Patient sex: M
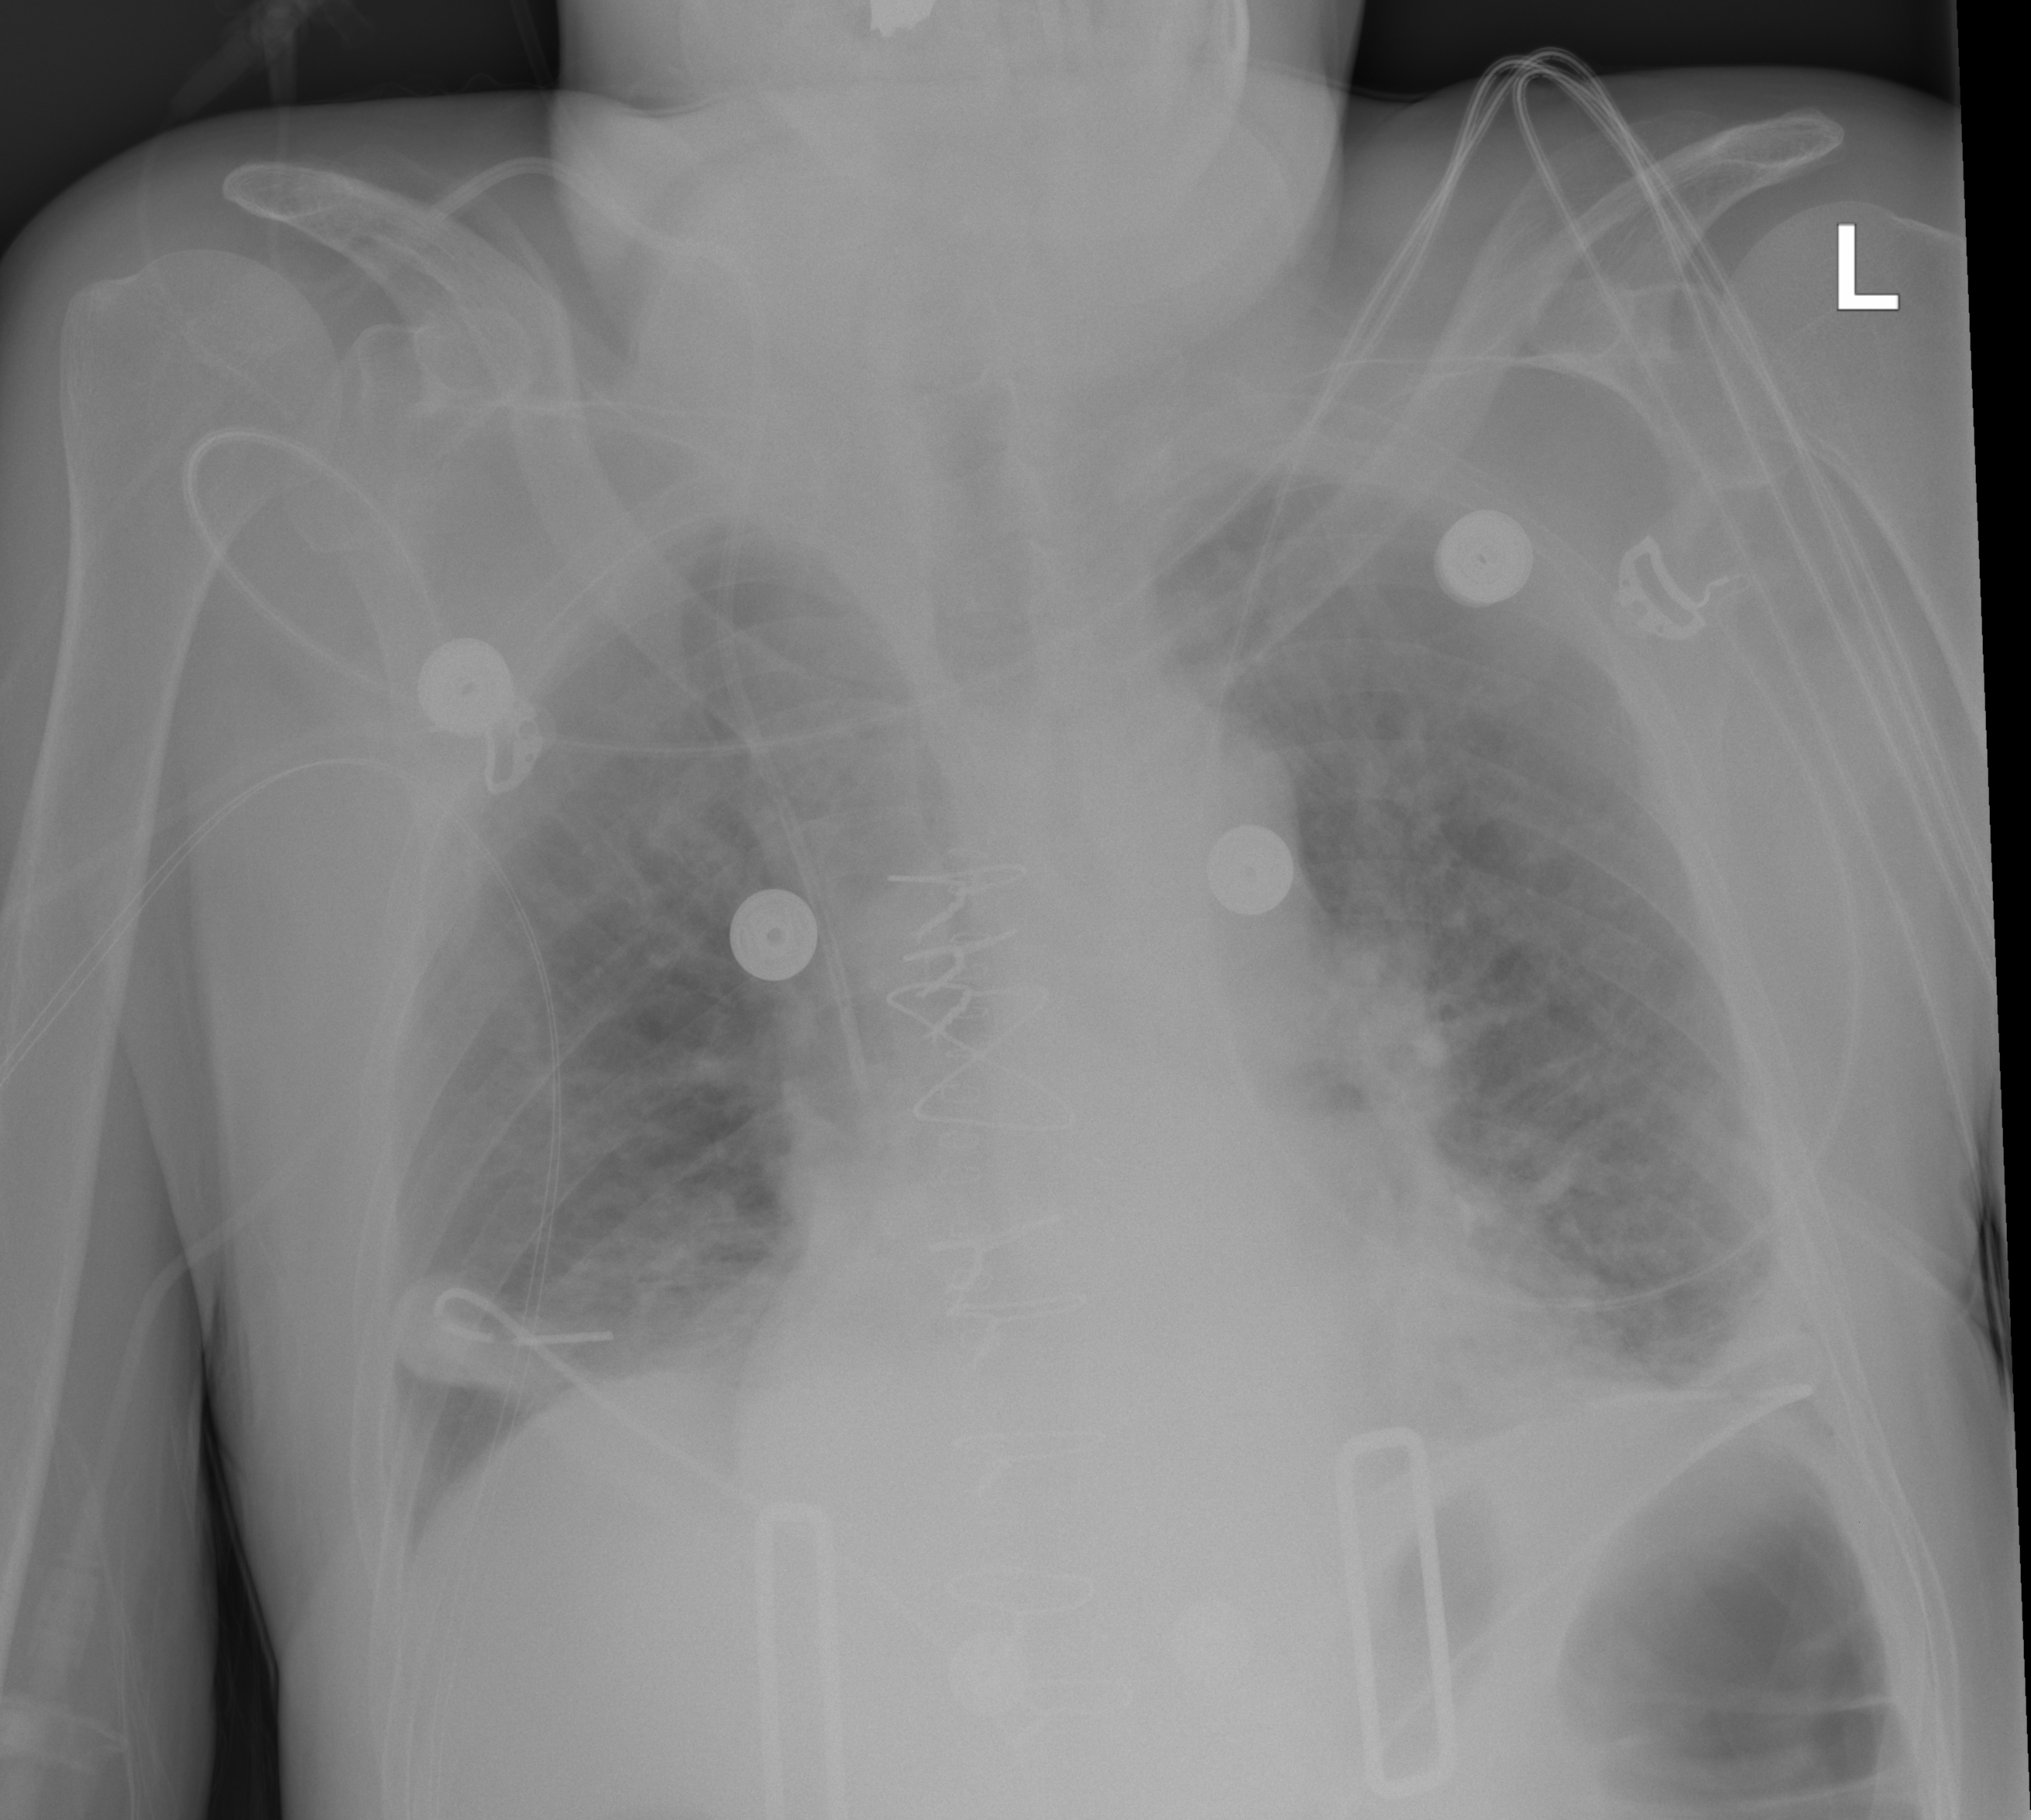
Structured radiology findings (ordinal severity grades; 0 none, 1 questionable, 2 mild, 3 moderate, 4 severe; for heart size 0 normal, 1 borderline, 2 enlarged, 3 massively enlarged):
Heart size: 2
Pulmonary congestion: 2
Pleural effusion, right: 0
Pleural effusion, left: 1
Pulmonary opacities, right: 2
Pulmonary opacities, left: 1
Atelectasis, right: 2
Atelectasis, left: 2